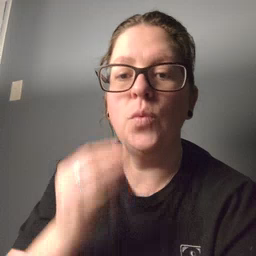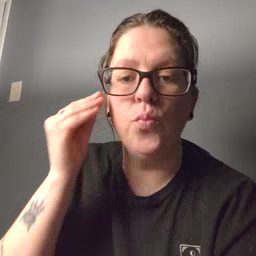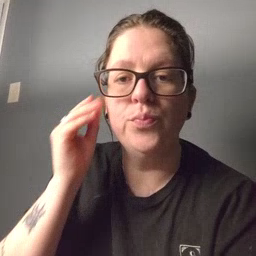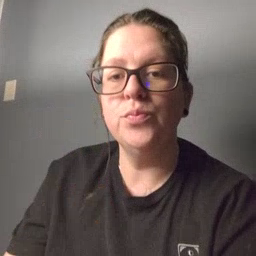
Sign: home